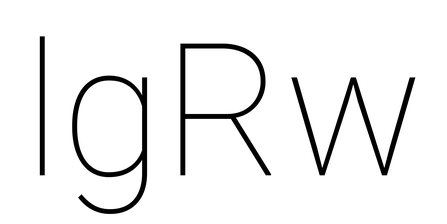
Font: Roboto_Thin